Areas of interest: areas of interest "Transportation stations"
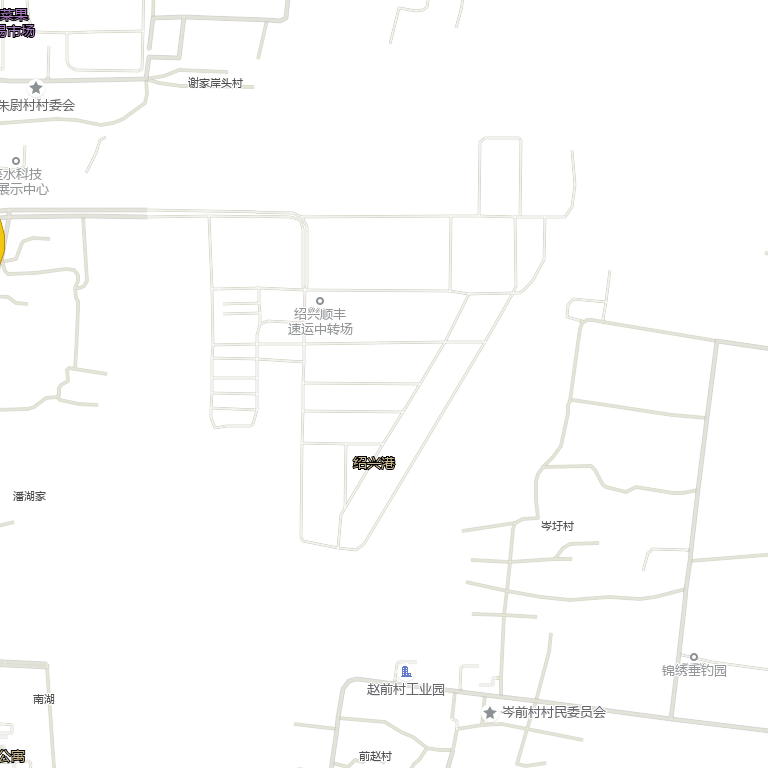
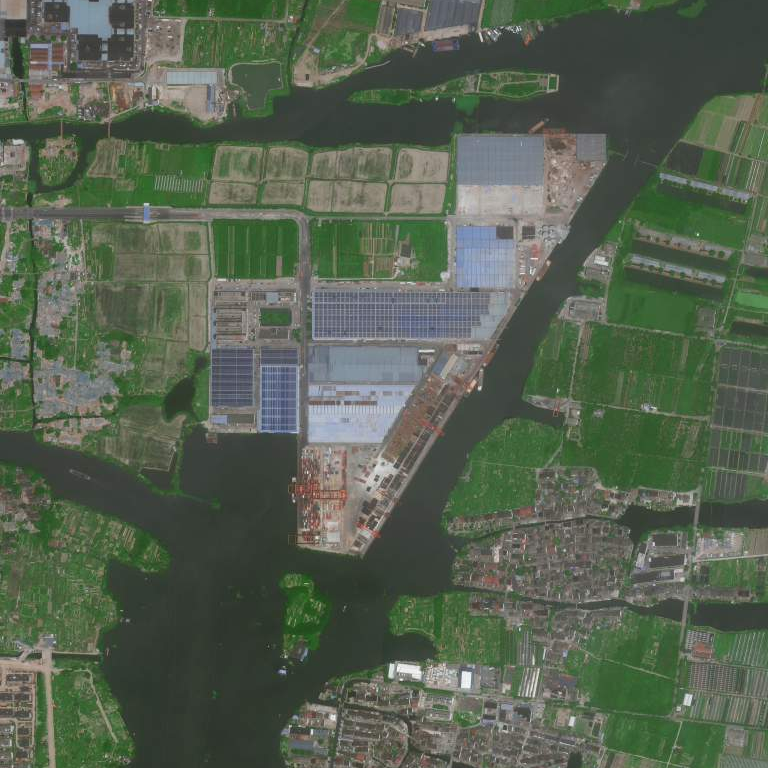